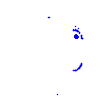
Particle: kaon